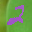
Label: 2